Question: When I make include
<%@include file="../WEB-INF/jspf/Header.jspf" %>
The images inside the header are not reachable also css files are not linked correctly !!, here's the hierarchy of my files

in StudentIndex.jsp I make like this
'''
<link type="text/css" rel="stylesheet" href="../css/StudentStyle.css"/>
<%@include file="../WEB-INF/jspf/Header.jspf" %>
'''
and in the Header.jspf
'''
<link href="../css/Style.css" type="text/css" rel="stylesheet"/>
<img src="../images/iuglogo.gif" alt="IUG logo" id="IUGlogoStyle"/>
'''
when I run StudentIndex.jsp, all the files are running correctly
'''
http://localhost:8080/OnlineQuerySystemNew/Student/StudentIndex.jsp
'''
but when the request is forwarded from the servlet to the StudentIndex page no images and no css files are attached
'''
http://localhost:8080/OnlineQuerySystemNew/StudentManagementServlet?param=activationOptions
'''
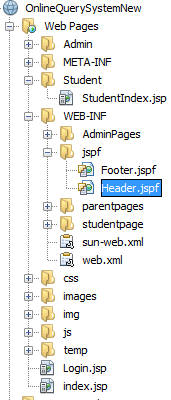
Answer: You can try to put this code in your .jspf file:
'''
<link href="<%= request.getContextPath() %>/css/Style.css" type="text/css" rel="stylesheet"/>
<img src="<%= request.getContextPath() %>/images/iuglogo.gif" alt="IUG logo" id="IUGlogoStyle"/>
'''
You can also change '<%= request.getContextPath() %>' to '${pageContext.request.contextPath}' if you are using <URL>.